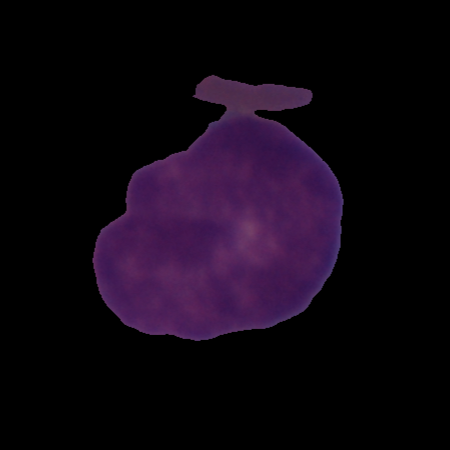
Label: cancer